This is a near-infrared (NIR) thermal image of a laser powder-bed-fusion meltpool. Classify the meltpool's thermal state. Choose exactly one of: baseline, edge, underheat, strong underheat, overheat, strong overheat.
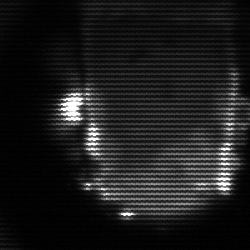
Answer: baseline